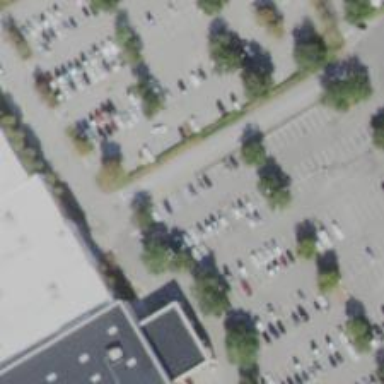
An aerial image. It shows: Parking space.